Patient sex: M
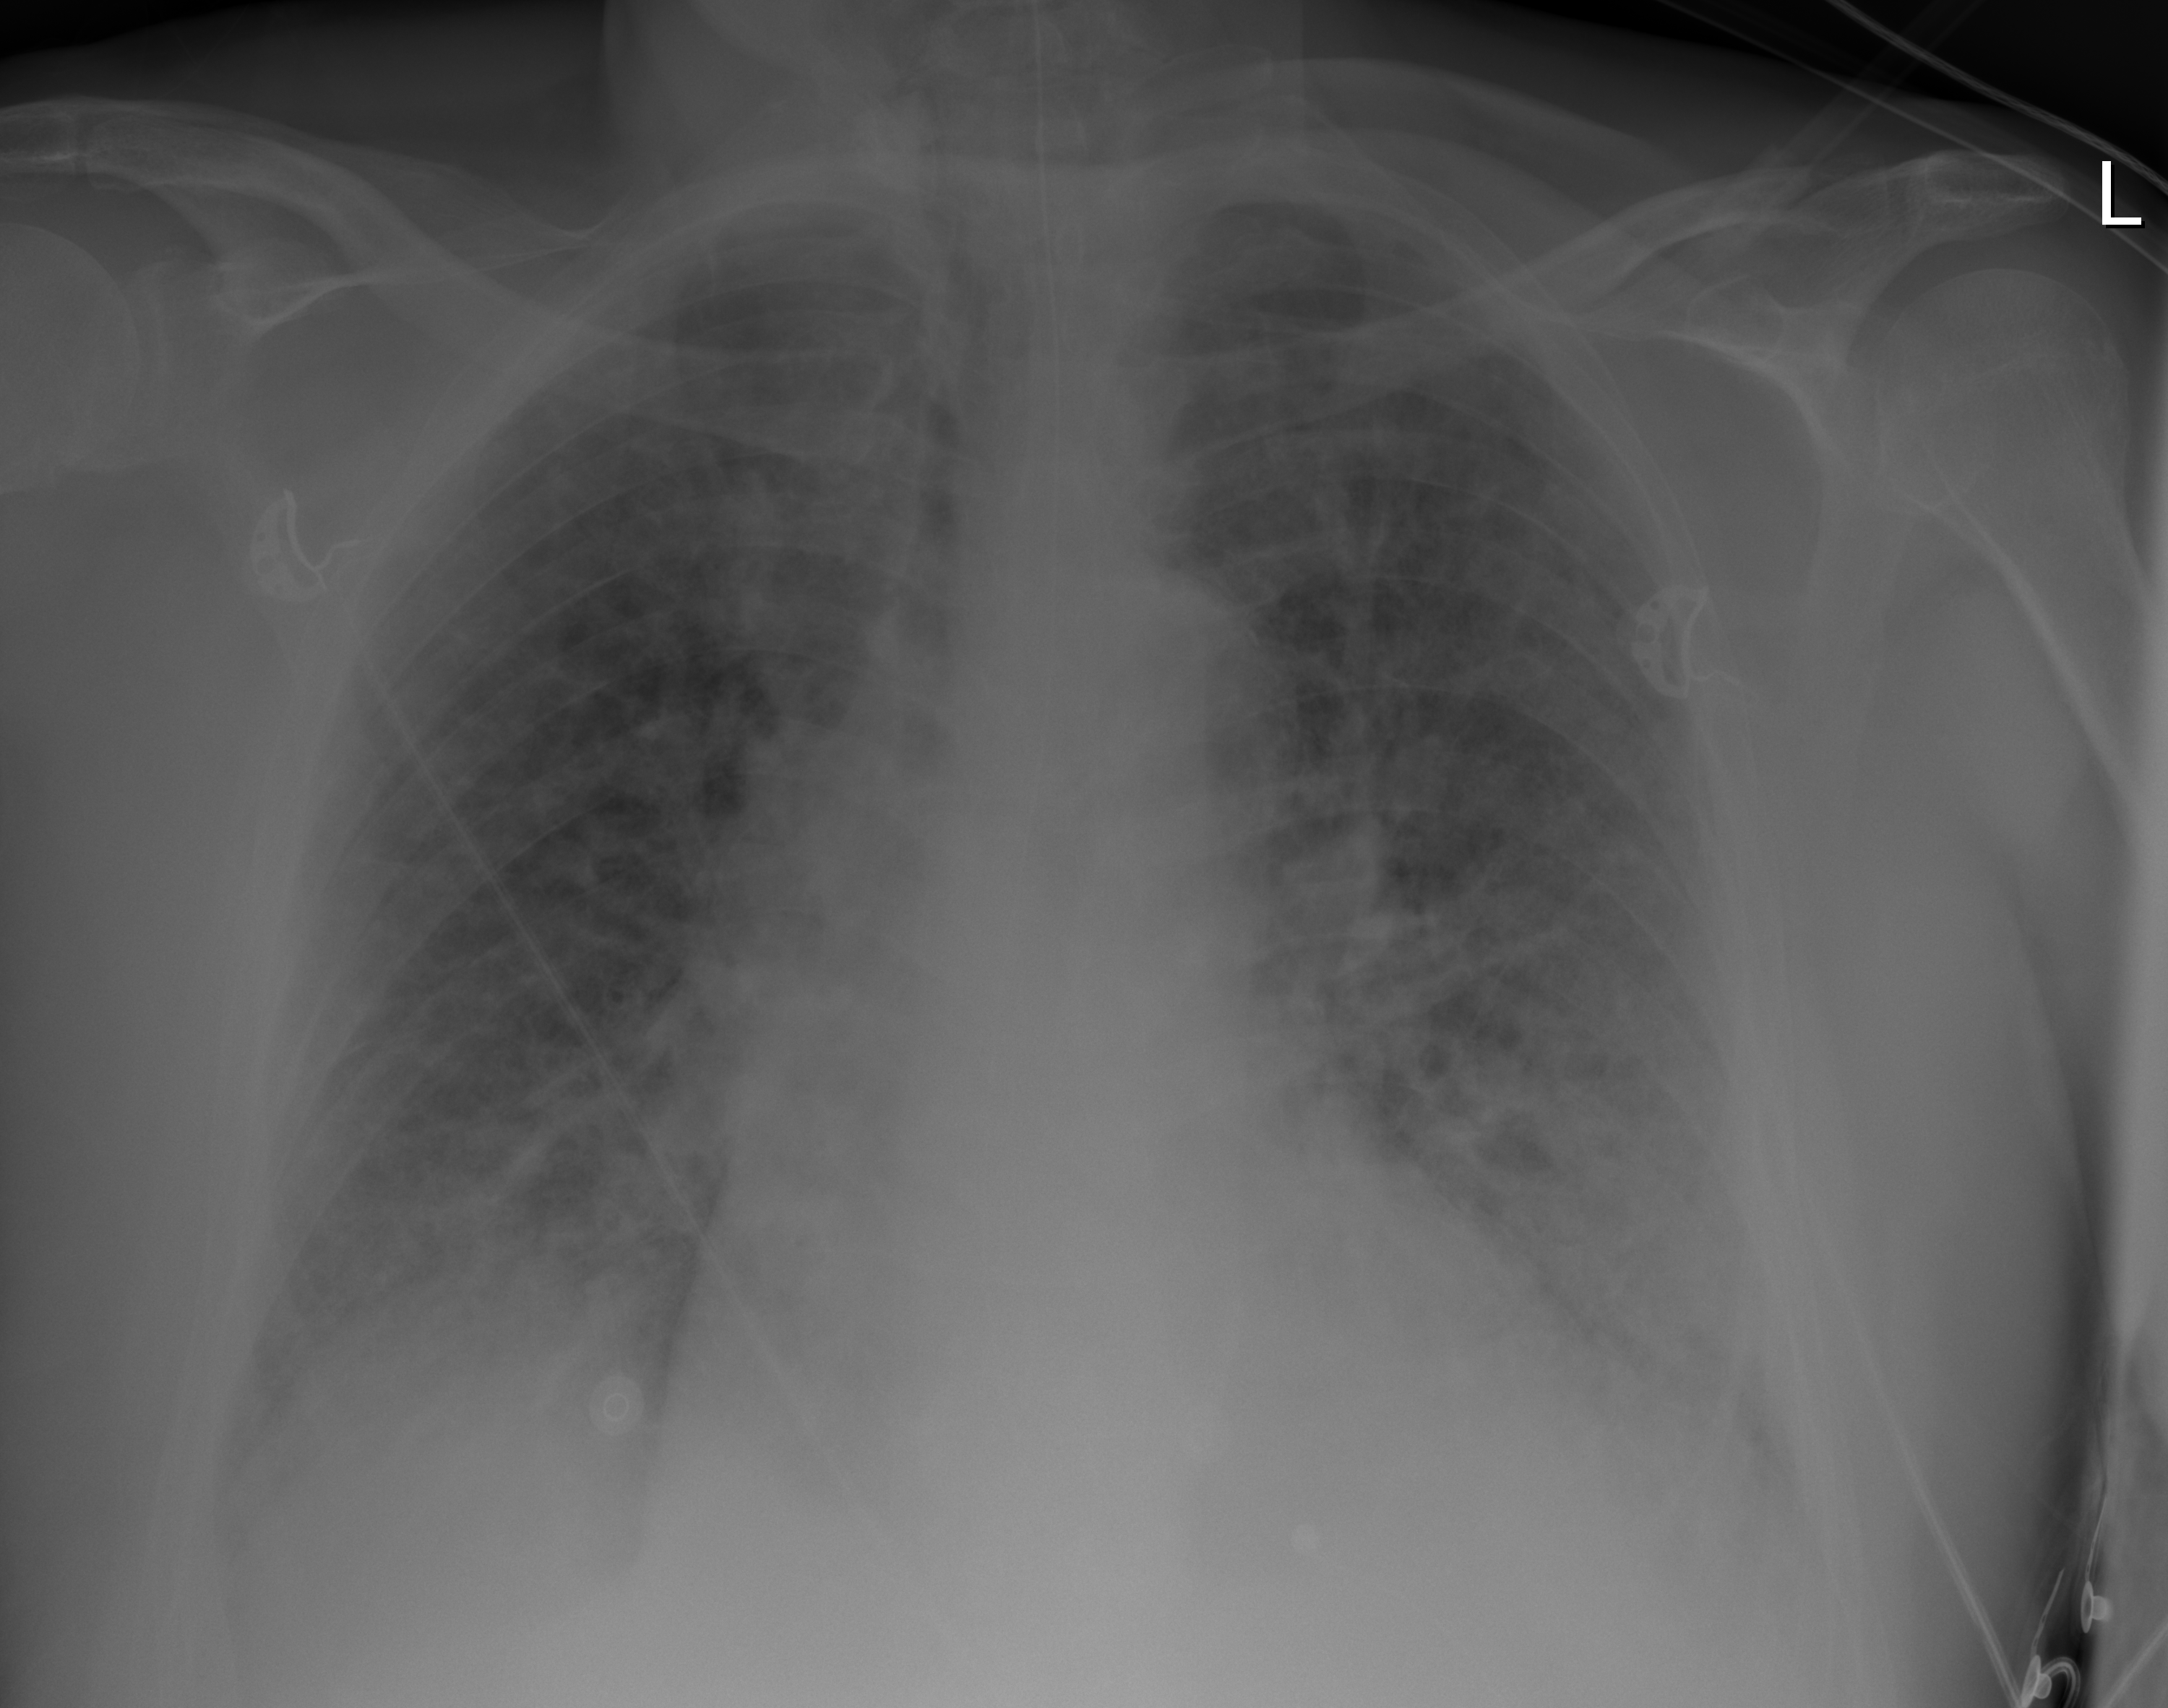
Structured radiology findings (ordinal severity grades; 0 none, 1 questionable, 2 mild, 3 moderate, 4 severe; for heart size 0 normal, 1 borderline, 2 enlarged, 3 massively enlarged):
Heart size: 2
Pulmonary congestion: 3
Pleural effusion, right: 2
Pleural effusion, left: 2
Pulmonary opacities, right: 4
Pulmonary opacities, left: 4
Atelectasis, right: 3
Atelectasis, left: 3